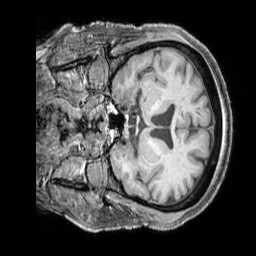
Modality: T1w
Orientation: coronal
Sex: female
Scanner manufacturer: siemens
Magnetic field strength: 3 T
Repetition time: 2.3 s
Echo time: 0.00226 s